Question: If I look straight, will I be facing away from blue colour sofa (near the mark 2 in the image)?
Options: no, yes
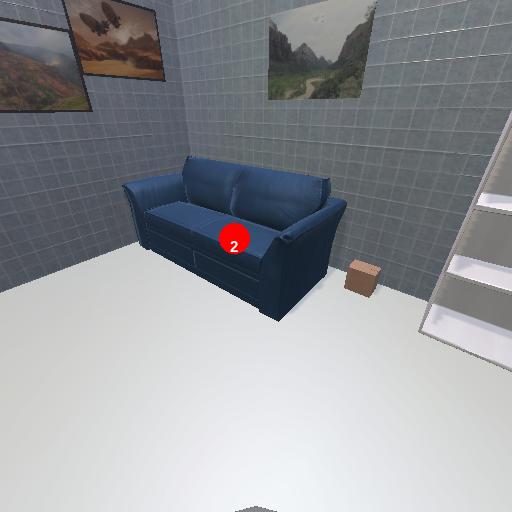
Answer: no